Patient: sex F, age 76
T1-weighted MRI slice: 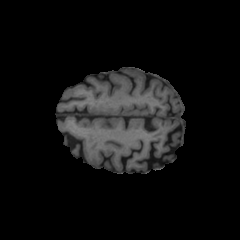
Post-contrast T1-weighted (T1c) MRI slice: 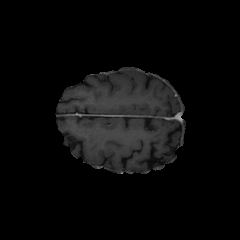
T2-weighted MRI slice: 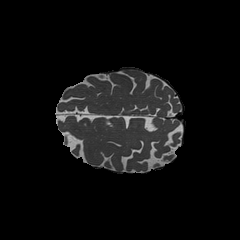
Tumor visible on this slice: no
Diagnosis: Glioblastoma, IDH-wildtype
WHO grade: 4